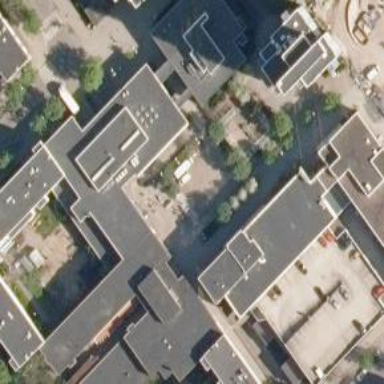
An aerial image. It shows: Commercial building with flat roof made of tar paper. The building is white.